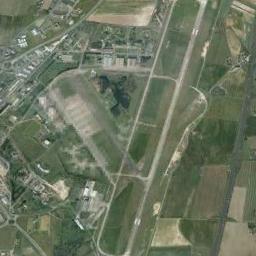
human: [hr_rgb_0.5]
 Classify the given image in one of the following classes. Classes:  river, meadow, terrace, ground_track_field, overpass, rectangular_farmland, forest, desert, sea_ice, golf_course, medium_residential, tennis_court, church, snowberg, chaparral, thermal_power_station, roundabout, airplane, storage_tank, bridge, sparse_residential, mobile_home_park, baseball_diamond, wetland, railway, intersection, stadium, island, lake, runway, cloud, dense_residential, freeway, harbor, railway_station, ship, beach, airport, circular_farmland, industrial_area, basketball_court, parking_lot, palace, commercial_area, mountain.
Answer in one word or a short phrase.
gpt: airport